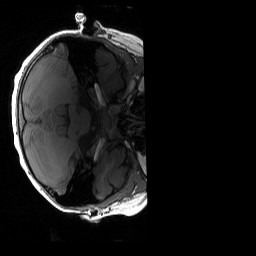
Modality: T1w
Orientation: axial
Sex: male
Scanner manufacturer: siemens
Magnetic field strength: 3 T
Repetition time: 1.9 s
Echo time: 0.00243 s